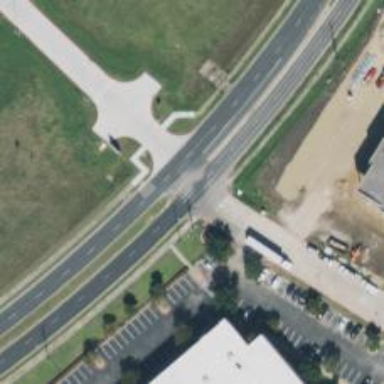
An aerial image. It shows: Secondary link road.